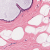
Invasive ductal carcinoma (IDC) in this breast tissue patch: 0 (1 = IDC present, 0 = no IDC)